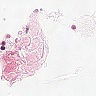
Metastatic tissue present: no